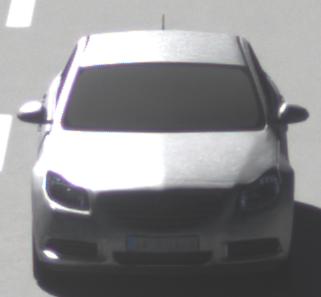
Make: Opel
Model: Insignia 1.6
Detailed model: Insignia (A) Notch Back
Model produced from: 2008/11
Model produced until: 2008/12
Doors: 4
Color: white
Road condition: dry road
Daytime: midday
Contrast: high contrast